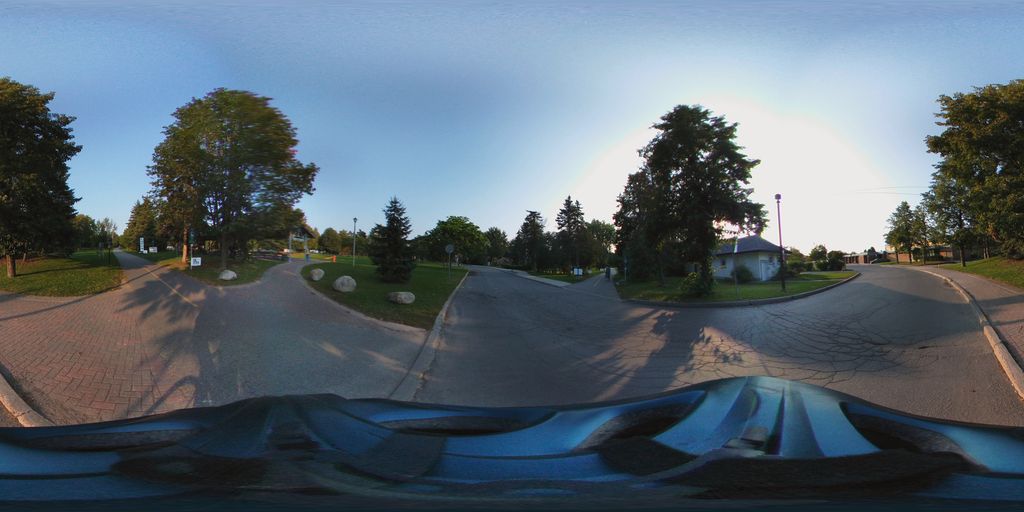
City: ottawa-gatineau